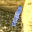
Label: 1